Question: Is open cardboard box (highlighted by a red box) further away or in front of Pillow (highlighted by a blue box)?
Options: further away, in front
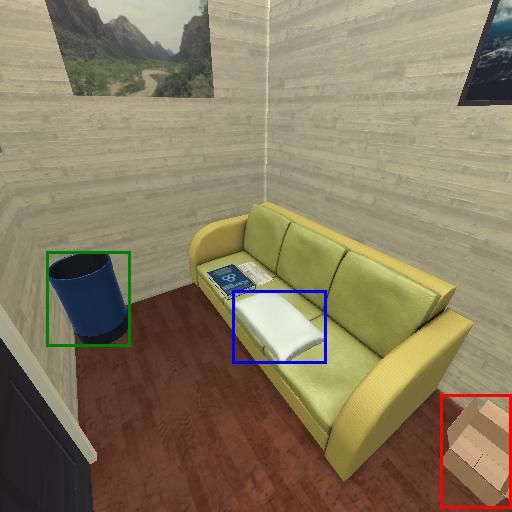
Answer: further away